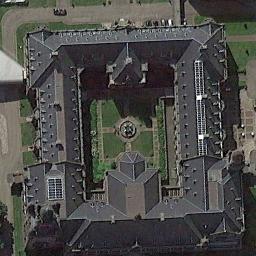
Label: palace